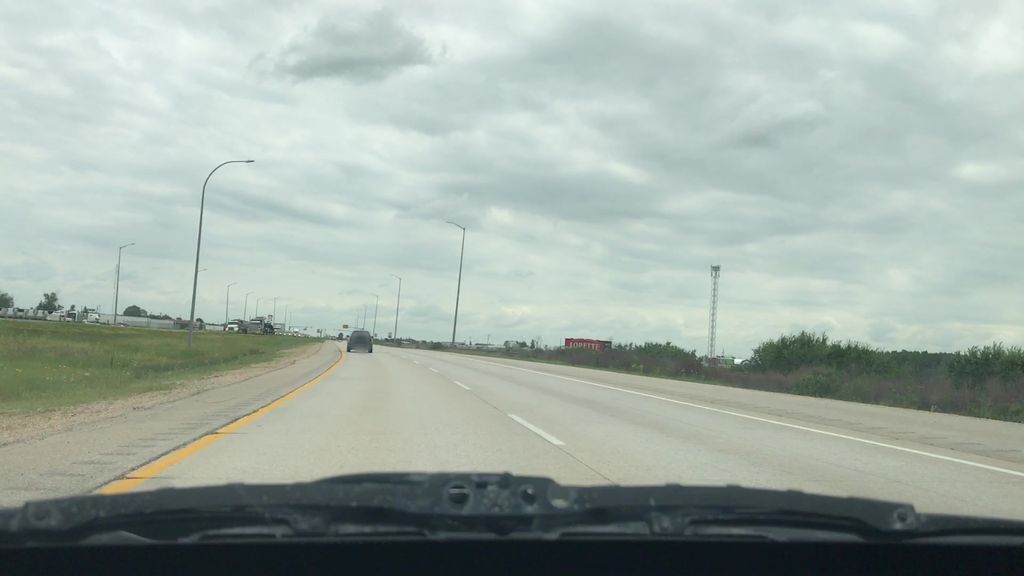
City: winnipeg